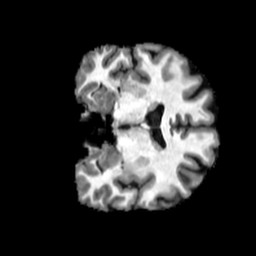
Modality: T1w
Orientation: coronal
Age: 28
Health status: healthy
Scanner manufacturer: philips
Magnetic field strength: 3 T
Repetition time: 0.007819 s
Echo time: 0.00359 s